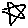
Label: star